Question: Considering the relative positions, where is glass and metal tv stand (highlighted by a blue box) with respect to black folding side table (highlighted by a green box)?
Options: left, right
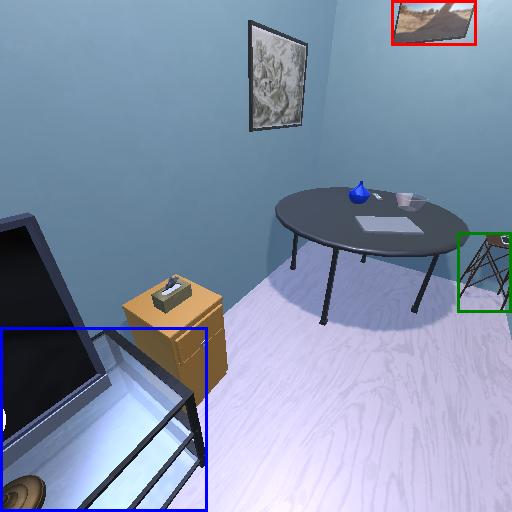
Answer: left